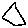
Label: triangle